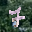
Label: 7